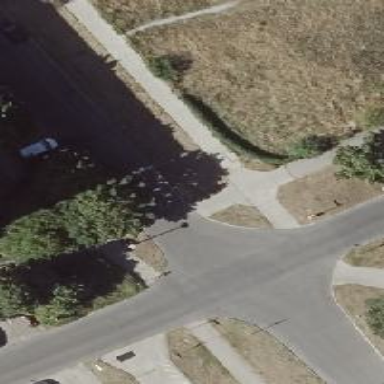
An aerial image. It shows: Unmarked road crossing.